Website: apple
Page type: account-selection
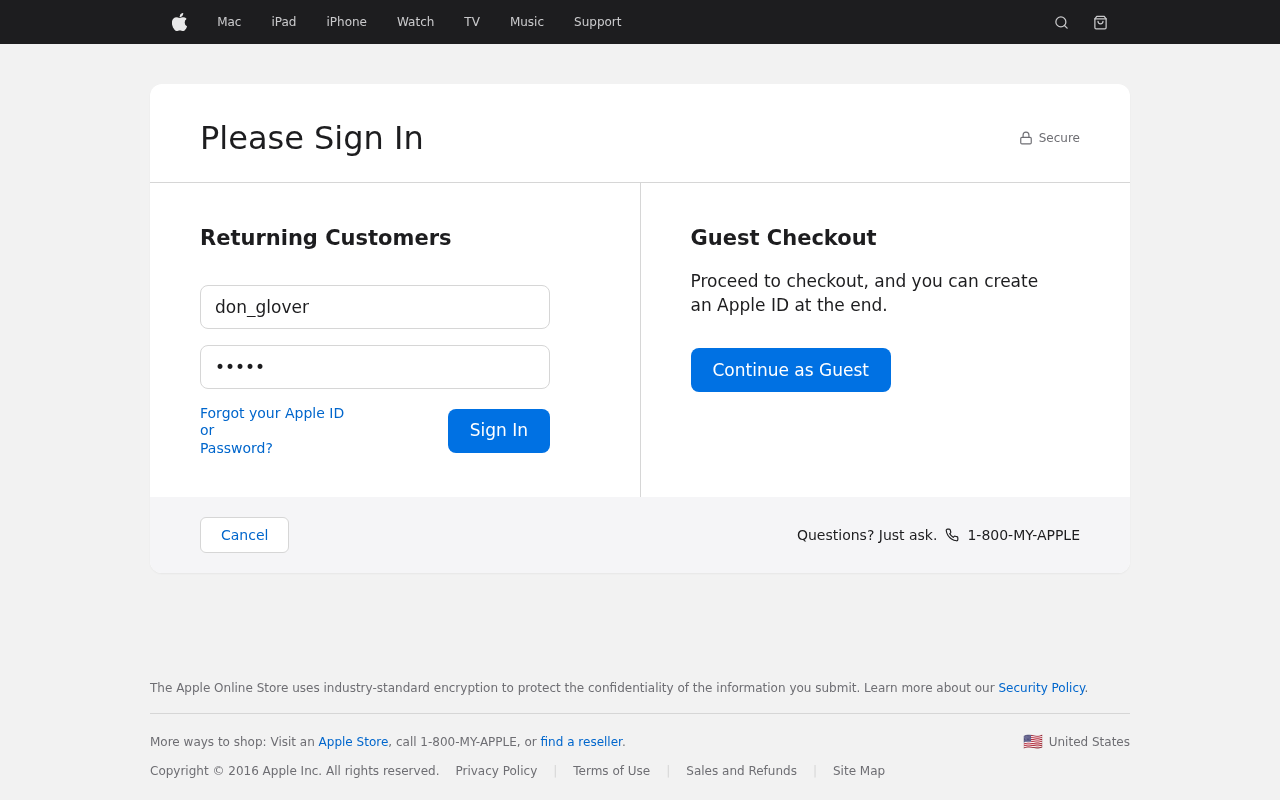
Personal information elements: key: PII_LOGIN_USERNAME
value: don_glover